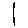
Label: line